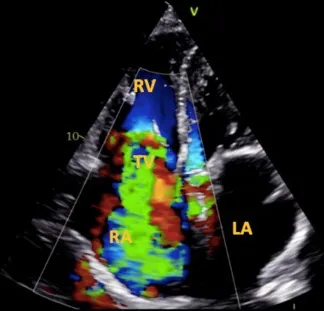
Case 3: Anterior leaflet impingement by a pacemaker lead. The transthoracic subcostal en face view of the tricuspid valve shows one lead in the antero-posterior commissure and the other in the antero-septal commissure (B).
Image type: radiology (ultrasound)